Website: walmart
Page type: address-validator
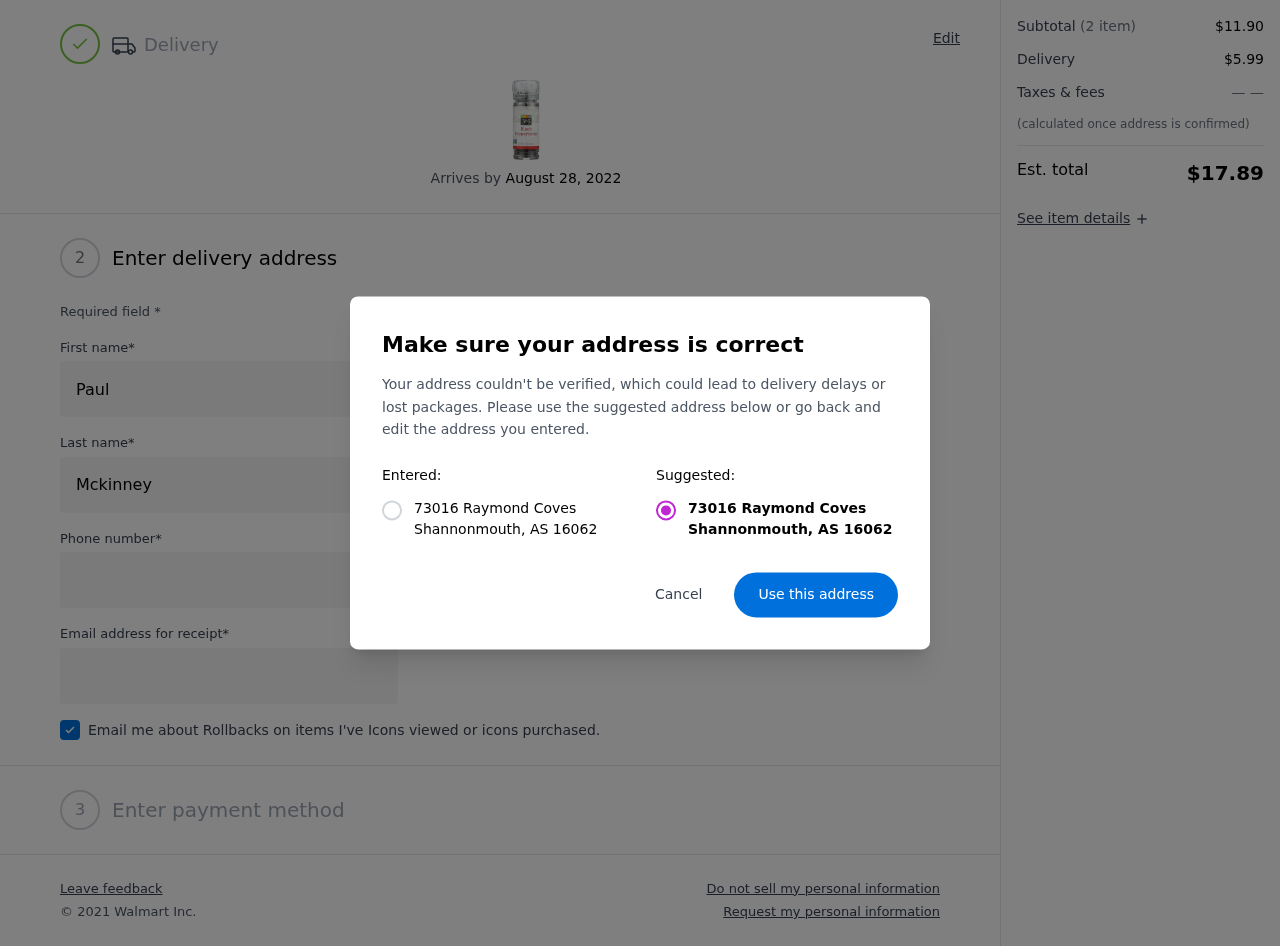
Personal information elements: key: PII_CITY
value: Shannonmouth
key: PII_POSTCODE
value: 16062
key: PII_STATE_ABBR
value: AS
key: PII_STREET
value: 73016 Raymond Coves
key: PII_FIRSTNAME
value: Paul
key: PII_LASTNAME
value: Mckinney
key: PII_STREET2
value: Suite 931
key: PII_PHONE
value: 2733241124
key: PII_EMAIL
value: paul_mckinney@hotmail.com
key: PII_STATE
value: AS
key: PII_POSTCODE_FULL
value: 16062
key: PII_POSTCODE_NUMERIC
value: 16062
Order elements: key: ORDER_DELIVERY_DATE
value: August 28, 2022
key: ORDER_SUBTOTAL
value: $11.90
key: ORDER_SHIPPING_COST
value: $5.99
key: ORDER_TOTAL
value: $17.89